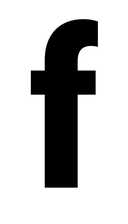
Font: Roboto_Condensed_ExtraBold